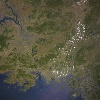
Label: land